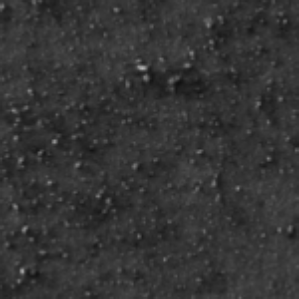
Label: frost